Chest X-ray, PA view. Patient: 53 years old, sex M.
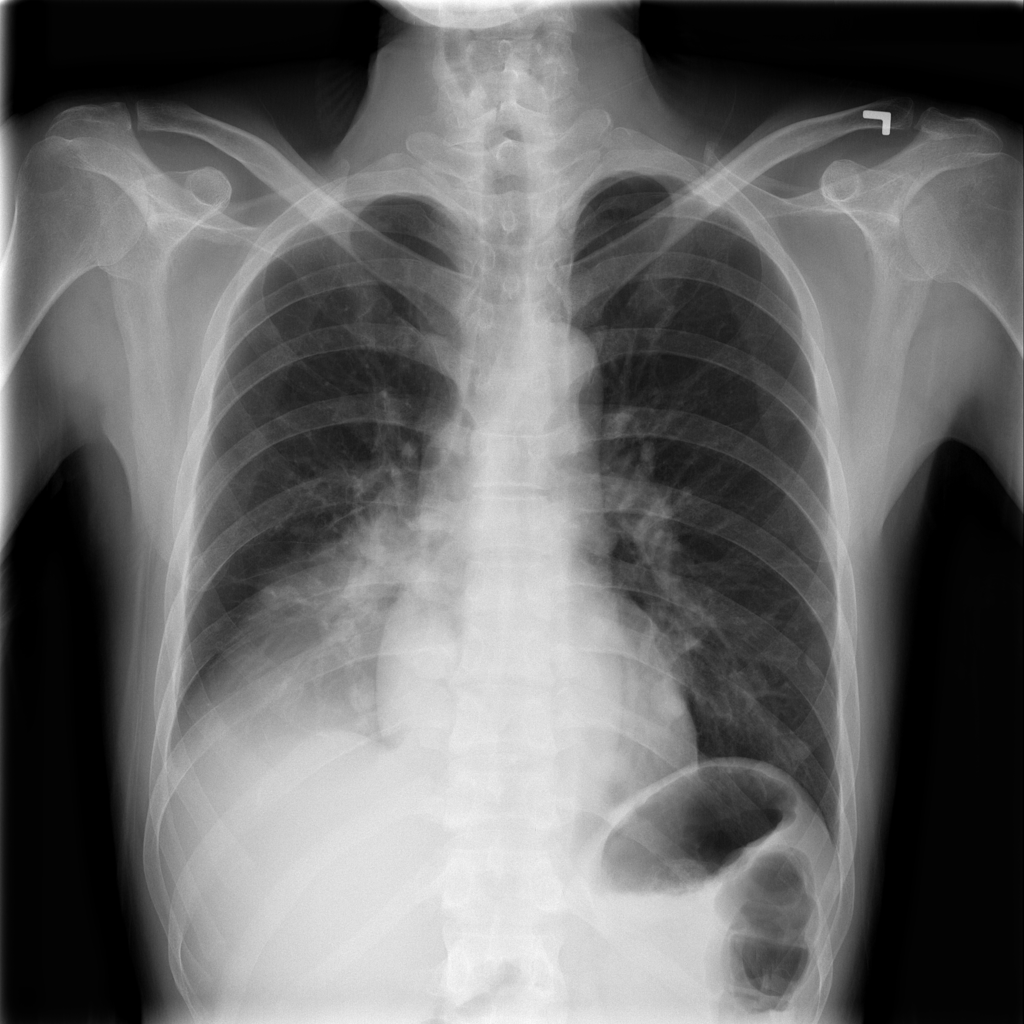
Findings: Nodule